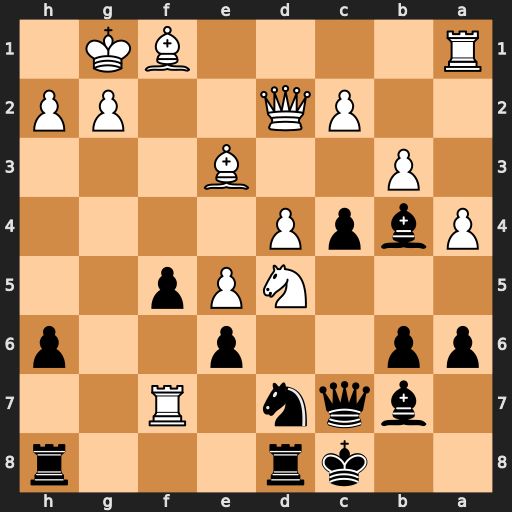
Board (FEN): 2kr3r/1bqn1R2/pp2p2p/3NPp2/PbpP4/1P2B3/2PQ2PP/R4BK1
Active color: b
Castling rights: -
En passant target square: -
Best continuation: Bxd2 Nxc7 Bxe3+